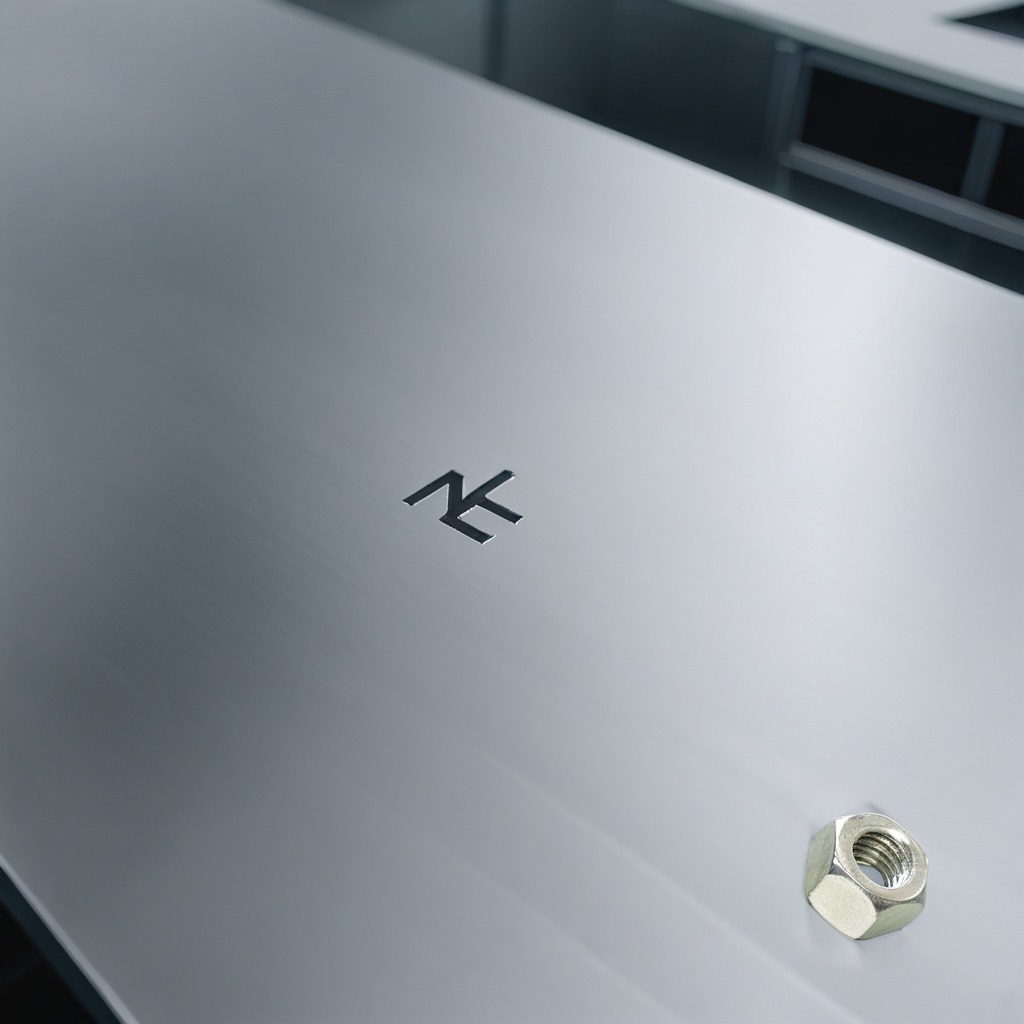
A metal nut is lying on the stainless steel table in a high-end prototyping lab.